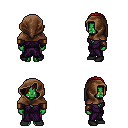
a pixel art fantasy rpg character, female body template, orc, green skin, purple robe, magenta pants, brunette parted hairstyle, cloth hood, leather bracers, black shoes, four views (front, back, left, right), 2x2 character sprite sheet, small pixel art, hard edges, no anti-aliasing